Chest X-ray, AP view. Patient: 31 years old, sex F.
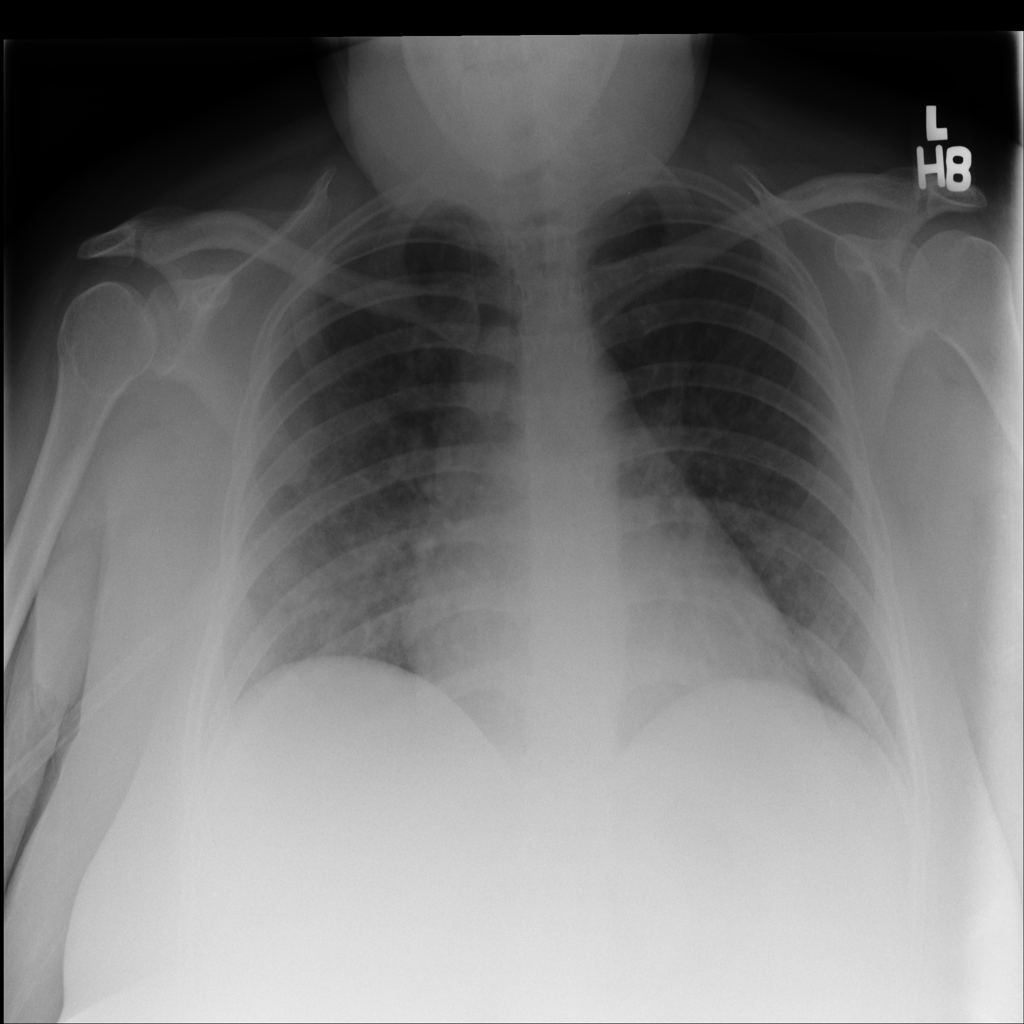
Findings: Infiltration